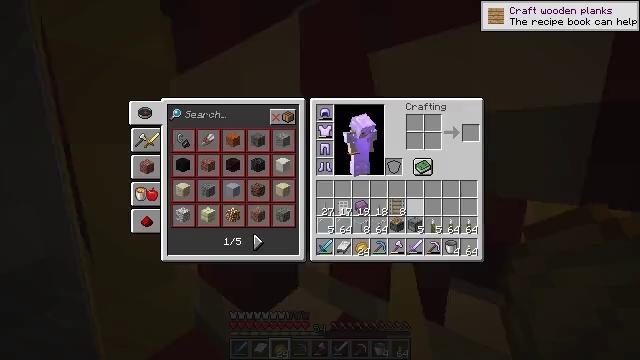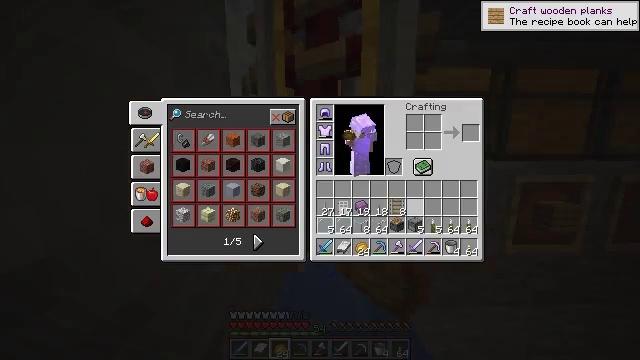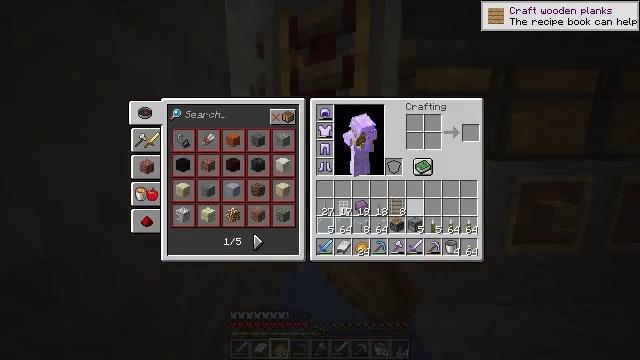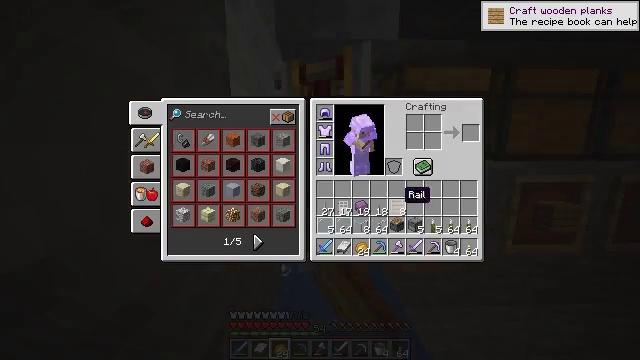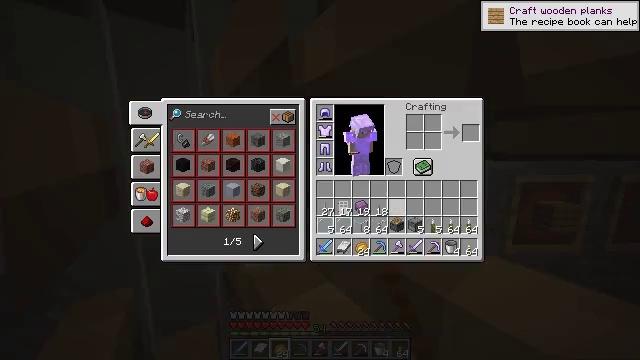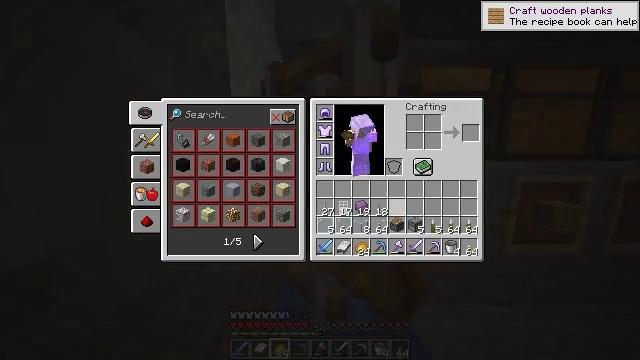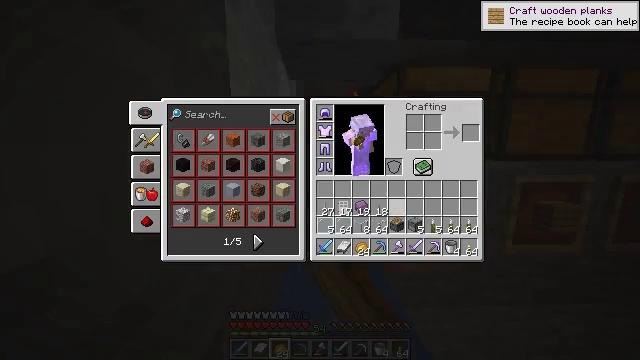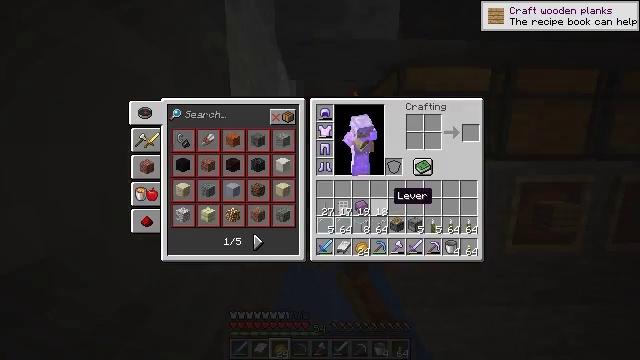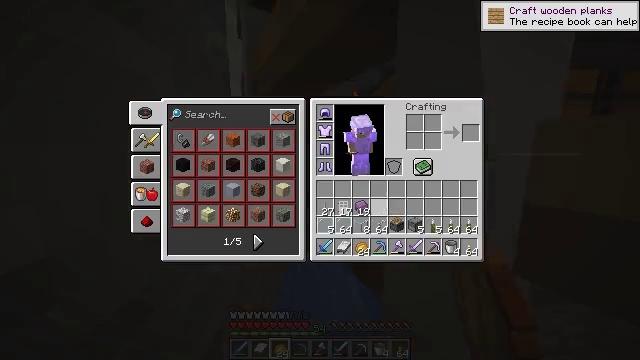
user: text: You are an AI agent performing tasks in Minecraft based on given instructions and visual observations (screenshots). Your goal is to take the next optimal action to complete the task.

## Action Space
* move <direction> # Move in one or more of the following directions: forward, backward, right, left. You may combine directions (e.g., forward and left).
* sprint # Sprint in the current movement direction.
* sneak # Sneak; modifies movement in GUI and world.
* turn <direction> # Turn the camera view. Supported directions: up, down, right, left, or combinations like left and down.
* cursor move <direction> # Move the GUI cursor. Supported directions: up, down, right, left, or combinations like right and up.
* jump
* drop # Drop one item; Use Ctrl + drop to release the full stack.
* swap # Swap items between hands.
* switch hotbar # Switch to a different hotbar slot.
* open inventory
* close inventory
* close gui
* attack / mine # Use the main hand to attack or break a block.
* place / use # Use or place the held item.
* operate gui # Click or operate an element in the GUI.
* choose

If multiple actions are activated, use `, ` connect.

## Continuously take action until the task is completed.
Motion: motion action
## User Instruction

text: Remove a rail from the inventory.
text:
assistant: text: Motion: sprint, drop, open gui
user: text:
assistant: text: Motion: sprint, cursor move left, drop
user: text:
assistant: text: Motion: sprint, cursor move left
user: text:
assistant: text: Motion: sprint, drop
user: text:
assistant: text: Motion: sprint, drop
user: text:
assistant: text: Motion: sprint
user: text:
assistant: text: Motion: sprint
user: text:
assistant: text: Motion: sprint, drop
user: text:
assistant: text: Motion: sprint, drop